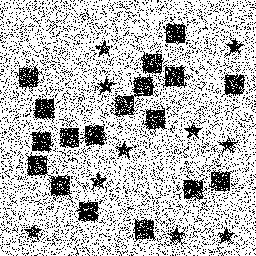
Squares: 18
Triangles: 0
Stars: 10
Total shapes: 28